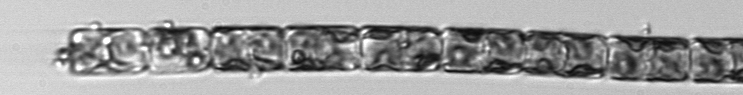
Label: Guinardia_delicatula_TAG_internal_parasite